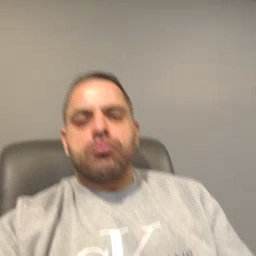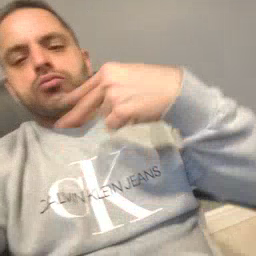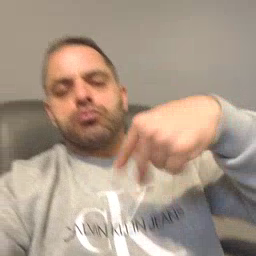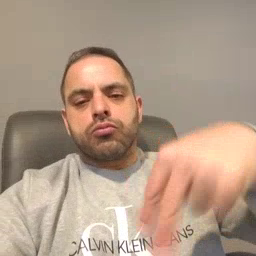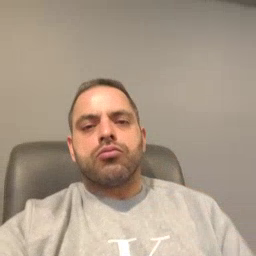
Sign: dance